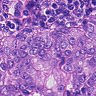
Metastatic tissue present: yes